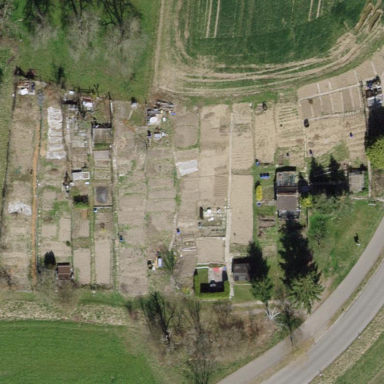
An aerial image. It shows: Allotments area.